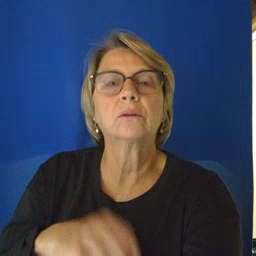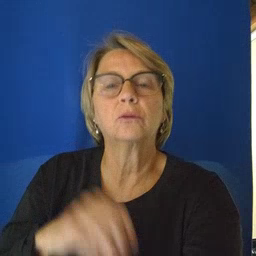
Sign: owl